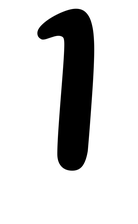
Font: Gluten_Regular